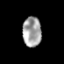
Tissue: prostate
Cell type: T cells
Senescence score: 0.3132
Nuclear area (px): 554
Mean DAPI intensity: 161.81